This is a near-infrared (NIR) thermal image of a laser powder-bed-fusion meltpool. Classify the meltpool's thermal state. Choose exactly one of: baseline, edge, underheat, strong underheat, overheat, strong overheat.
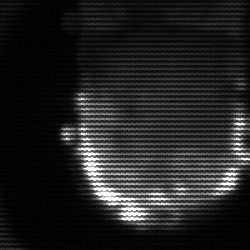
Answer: baseline